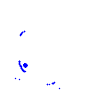
Particle: kaon